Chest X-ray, PA view. Patient: 48 years old, sex M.
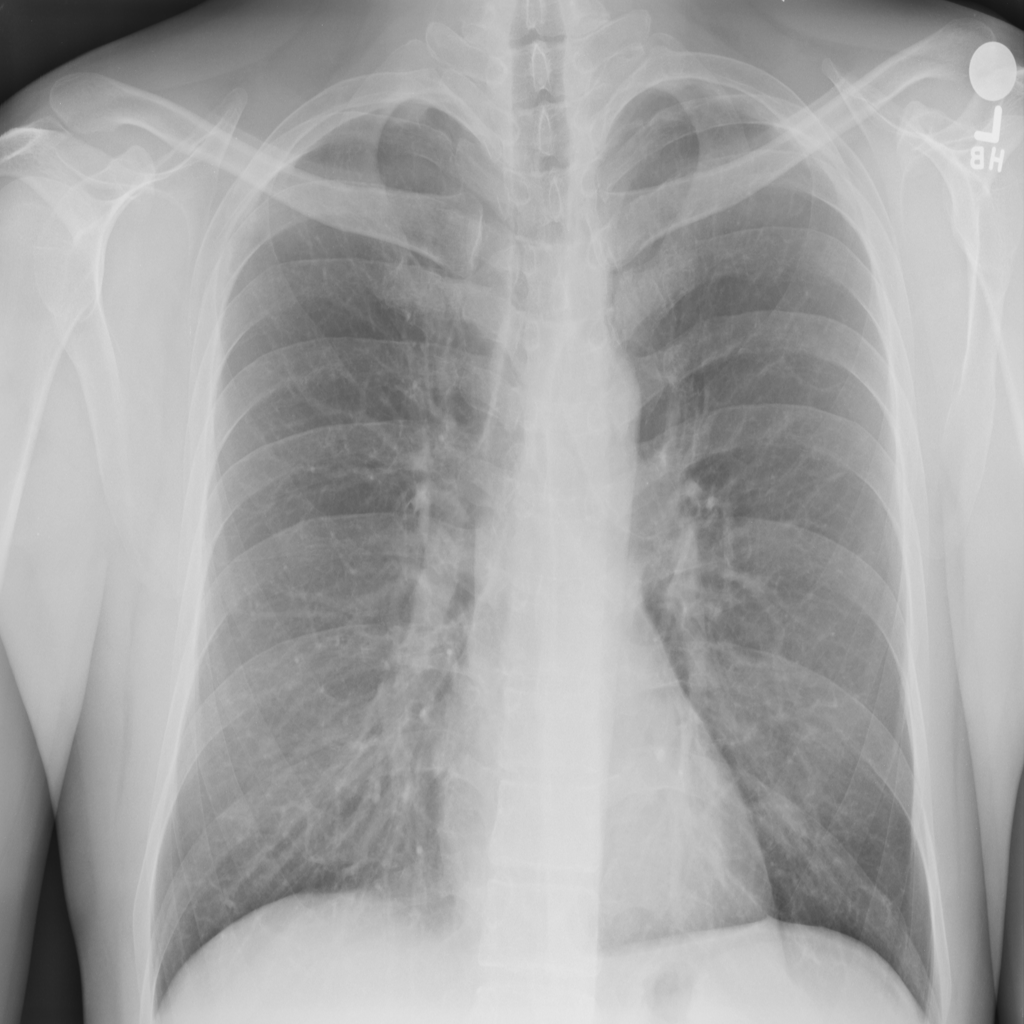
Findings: No Finding